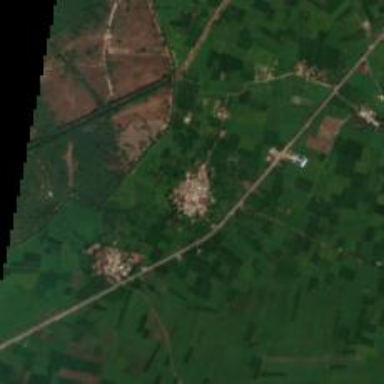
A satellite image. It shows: Village area.